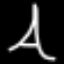
Label: The Eiffel Tower